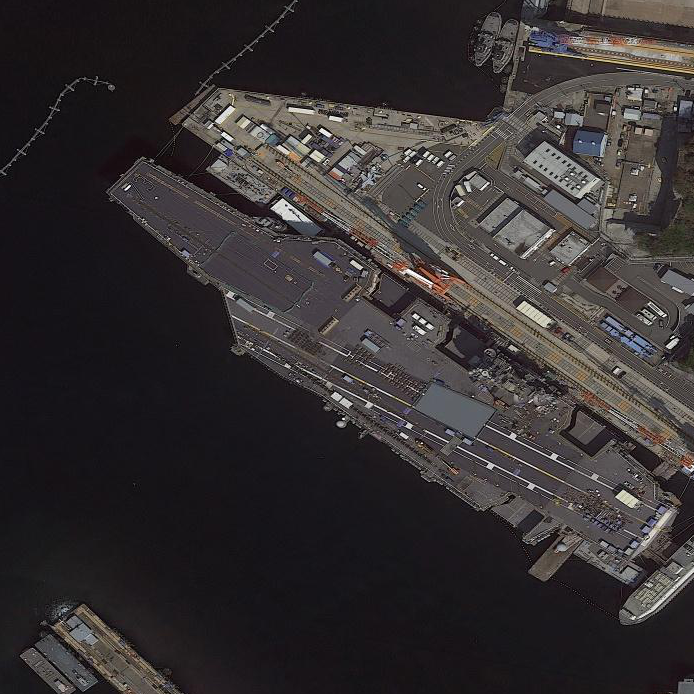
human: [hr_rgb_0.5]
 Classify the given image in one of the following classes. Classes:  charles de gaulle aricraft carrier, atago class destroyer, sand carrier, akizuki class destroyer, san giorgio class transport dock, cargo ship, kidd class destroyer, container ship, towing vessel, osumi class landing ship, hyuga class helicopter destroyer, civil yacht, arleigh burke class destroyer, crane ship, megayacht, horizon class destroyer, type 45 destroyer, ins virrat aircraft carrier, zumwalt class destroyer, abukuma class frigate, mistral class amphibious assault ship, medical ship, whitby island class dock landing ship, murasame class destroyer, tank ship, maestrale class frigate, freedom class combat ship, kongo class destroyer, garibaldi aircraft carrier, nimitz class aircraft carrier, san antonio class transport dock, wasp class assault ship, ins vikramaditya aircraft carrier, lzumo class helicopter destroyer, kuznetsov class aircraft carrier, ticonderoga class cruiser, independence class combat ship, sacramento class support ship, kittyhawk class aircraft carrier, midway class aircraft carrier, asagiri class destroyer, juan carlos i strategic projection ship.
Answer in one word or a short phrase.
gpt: Nimitz class aircraft carrier